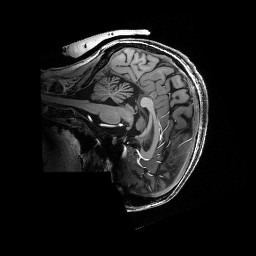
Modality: T1w
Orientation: sagittal
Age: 30
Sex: female
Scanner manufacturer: siemens
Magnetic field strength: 6.98 T
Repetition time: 3.1 s
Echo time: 0.00242 s